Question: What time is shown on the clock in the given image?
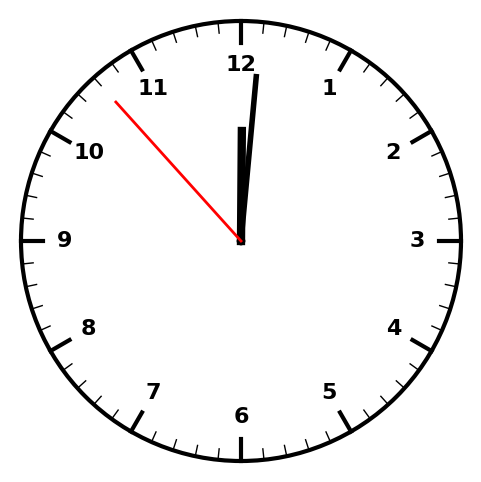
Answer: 12:00:53